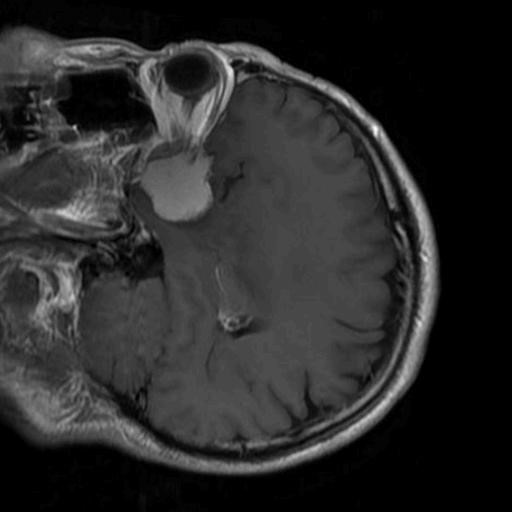
Label: brain_menin